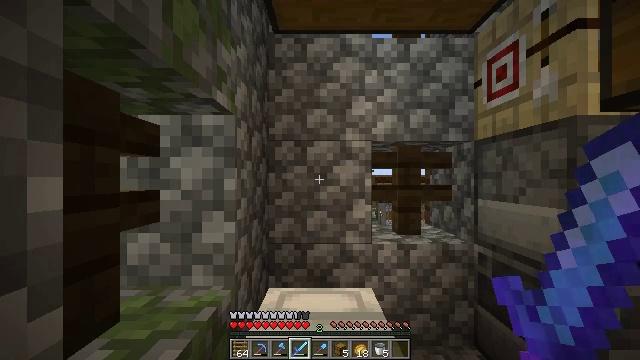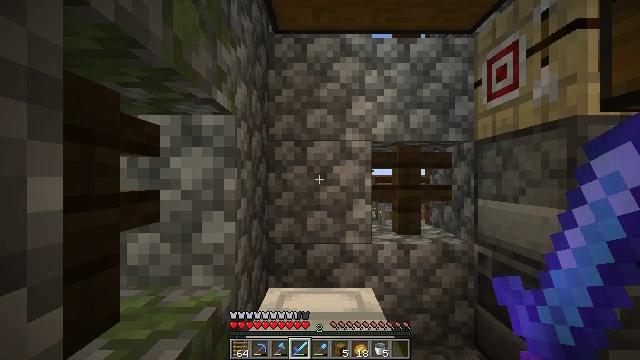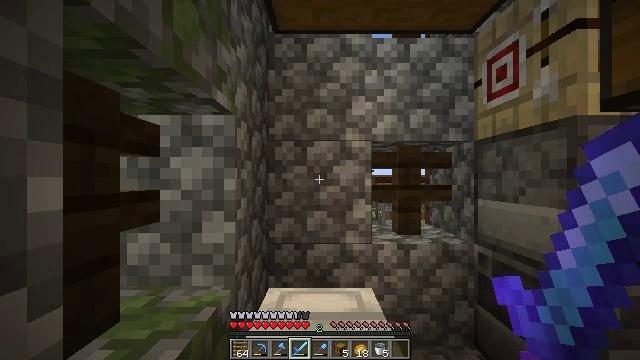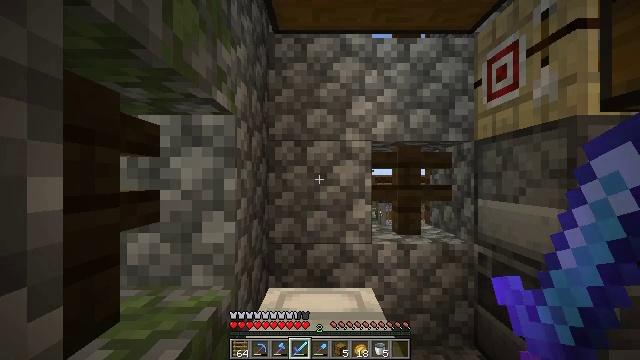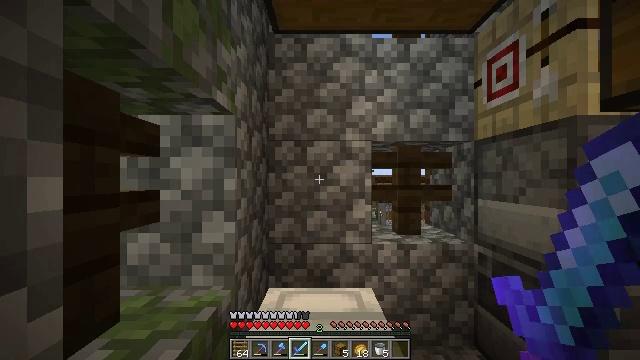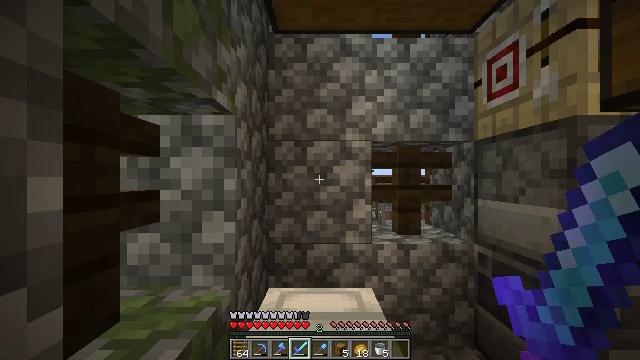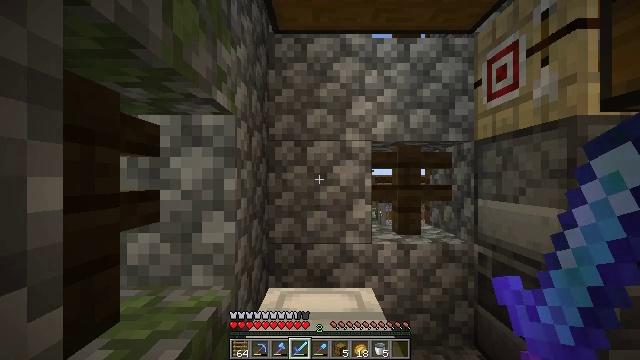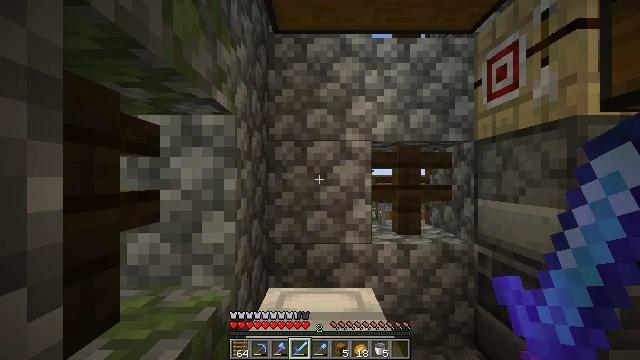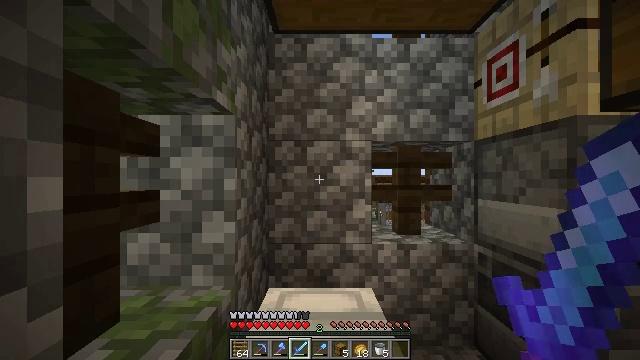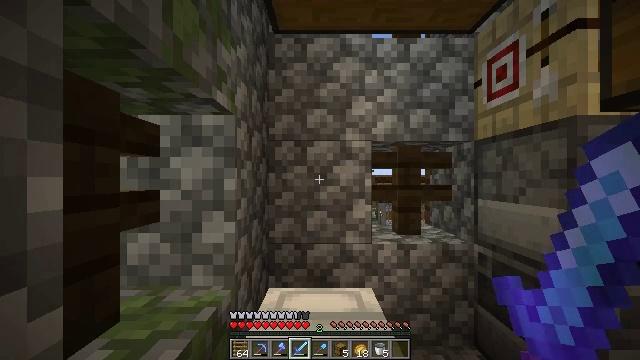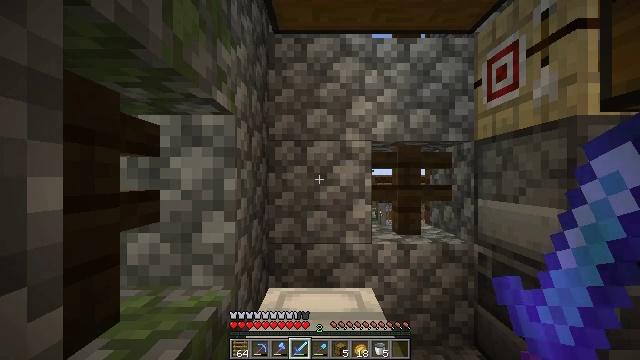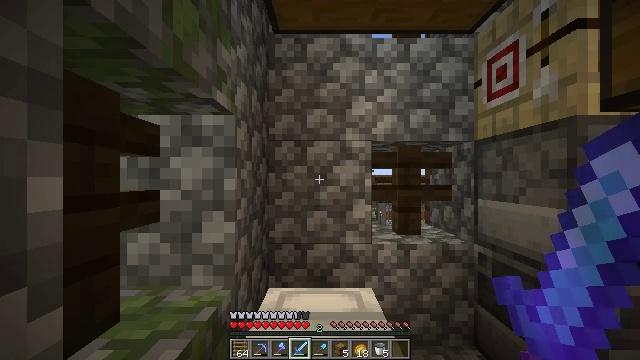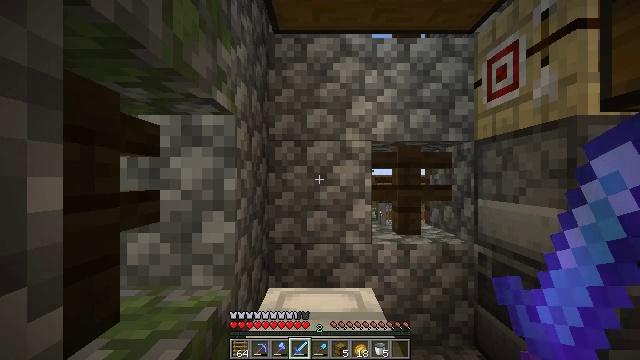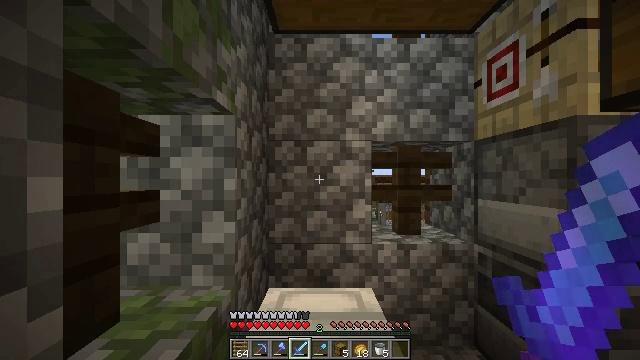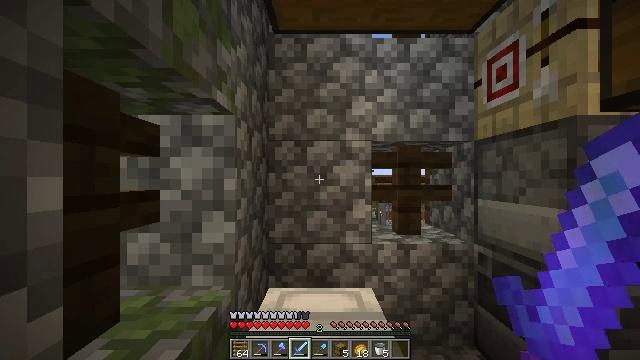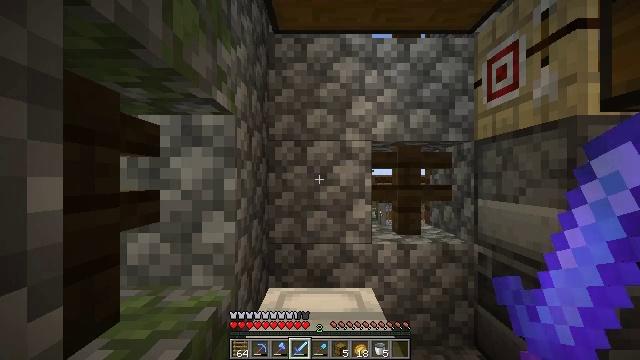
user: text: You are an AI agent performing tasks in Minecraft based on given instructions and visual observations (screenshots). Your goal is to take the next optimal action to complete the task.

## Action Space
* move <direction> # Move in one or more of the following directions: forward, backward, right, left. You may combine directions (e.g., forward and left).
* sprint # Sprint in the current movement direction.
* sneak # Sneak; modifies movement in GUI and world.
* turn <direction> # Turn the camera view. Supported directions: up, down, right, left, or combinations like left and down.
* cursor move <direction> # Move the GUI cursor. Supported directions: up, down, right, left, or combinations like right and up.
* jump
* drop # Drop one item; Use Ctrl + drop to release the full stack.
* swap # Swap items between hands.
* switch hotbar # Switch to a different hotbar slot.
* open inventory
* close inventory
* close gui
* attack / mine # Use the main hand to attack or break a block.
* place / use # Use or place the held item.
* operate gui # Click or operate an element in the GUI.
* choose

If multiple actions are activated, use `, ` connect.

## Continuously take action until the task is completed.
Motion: motion action
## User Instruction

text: Remove the glass to use the space.
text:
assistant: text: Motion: no_op
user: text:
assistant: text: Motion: no_op
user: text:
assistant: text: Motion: no_op
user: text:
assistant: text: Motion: no_op
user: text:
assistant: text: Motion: no_op
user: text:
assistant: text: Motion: no_op
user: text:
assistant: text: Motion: no_op
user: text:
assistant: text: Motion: no_op
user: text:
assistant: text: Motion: no_op
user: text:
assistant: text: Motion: no_op
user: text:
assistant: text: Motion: no_op
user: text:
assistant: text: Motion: no_op
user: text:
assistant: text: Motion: no_op
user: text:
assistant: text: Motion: no_op
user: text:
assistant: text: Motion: no_op
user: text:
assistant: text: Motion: no_op
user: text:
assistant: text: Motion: no_op
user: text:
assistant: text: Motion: no_op
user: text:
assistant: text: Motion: no_op
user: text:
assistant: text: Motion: no_op
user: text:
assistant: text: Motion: no_op
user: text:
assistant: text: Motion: no_op
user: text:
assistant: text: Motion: no_op
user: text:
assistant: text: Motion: no_op
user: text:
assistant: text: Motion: no_op
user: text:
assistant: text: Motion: no_op
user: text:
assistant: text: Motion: no_op
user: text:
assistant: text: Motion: no_op
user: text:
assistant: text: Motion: no_op
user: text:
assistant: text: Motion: no_op